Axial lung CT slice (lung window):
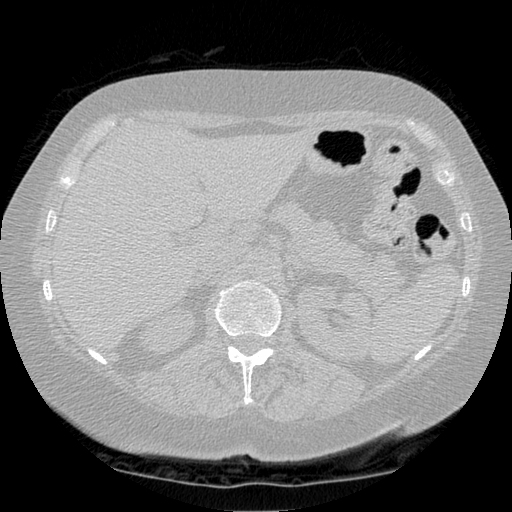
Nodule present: no